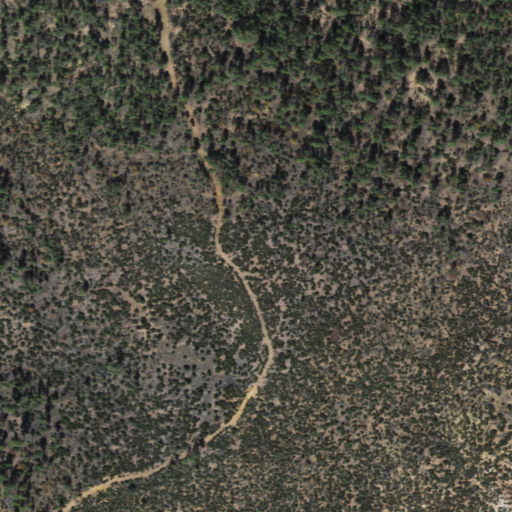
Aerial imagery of ridge(s) in Arizona named Telephone Ridge containing shrub and evergreen forest